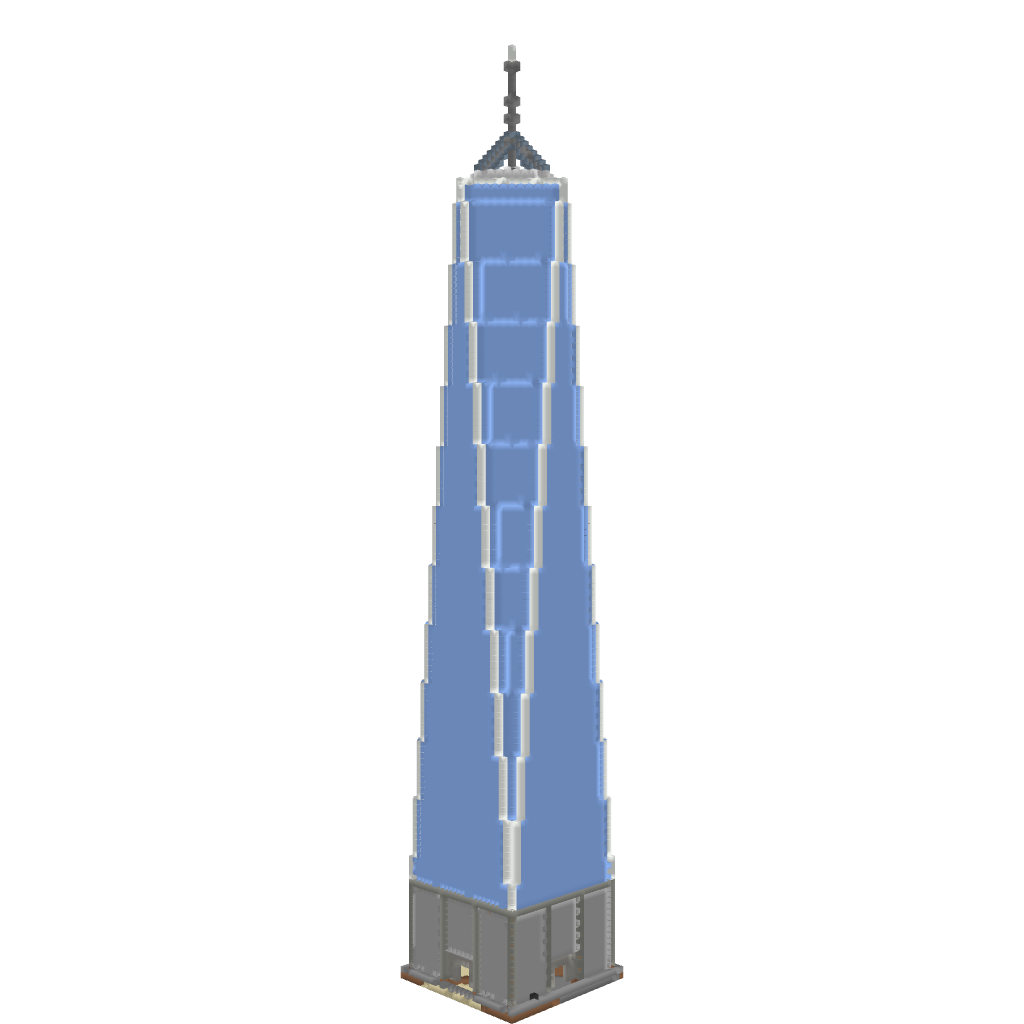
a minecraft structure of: One World Trade Center